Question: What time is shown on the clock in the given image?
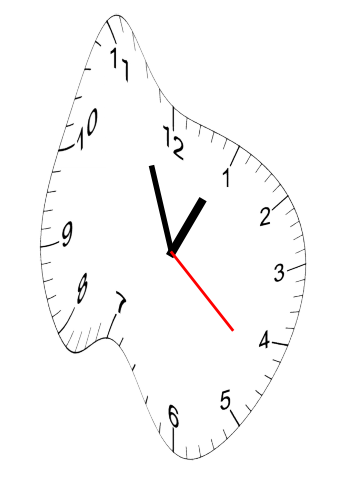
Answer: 12:56:22